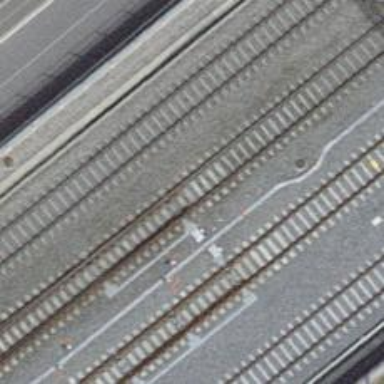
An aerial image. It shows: Railway switch.